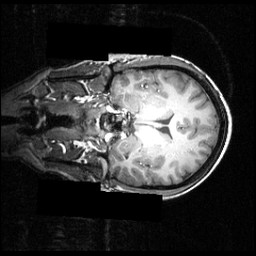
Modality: T1w
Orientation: coronal
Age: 29
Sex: female
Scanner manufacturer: siemens
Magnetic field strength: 3.951 T
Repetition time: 1.5 s
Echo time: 0.00335 s